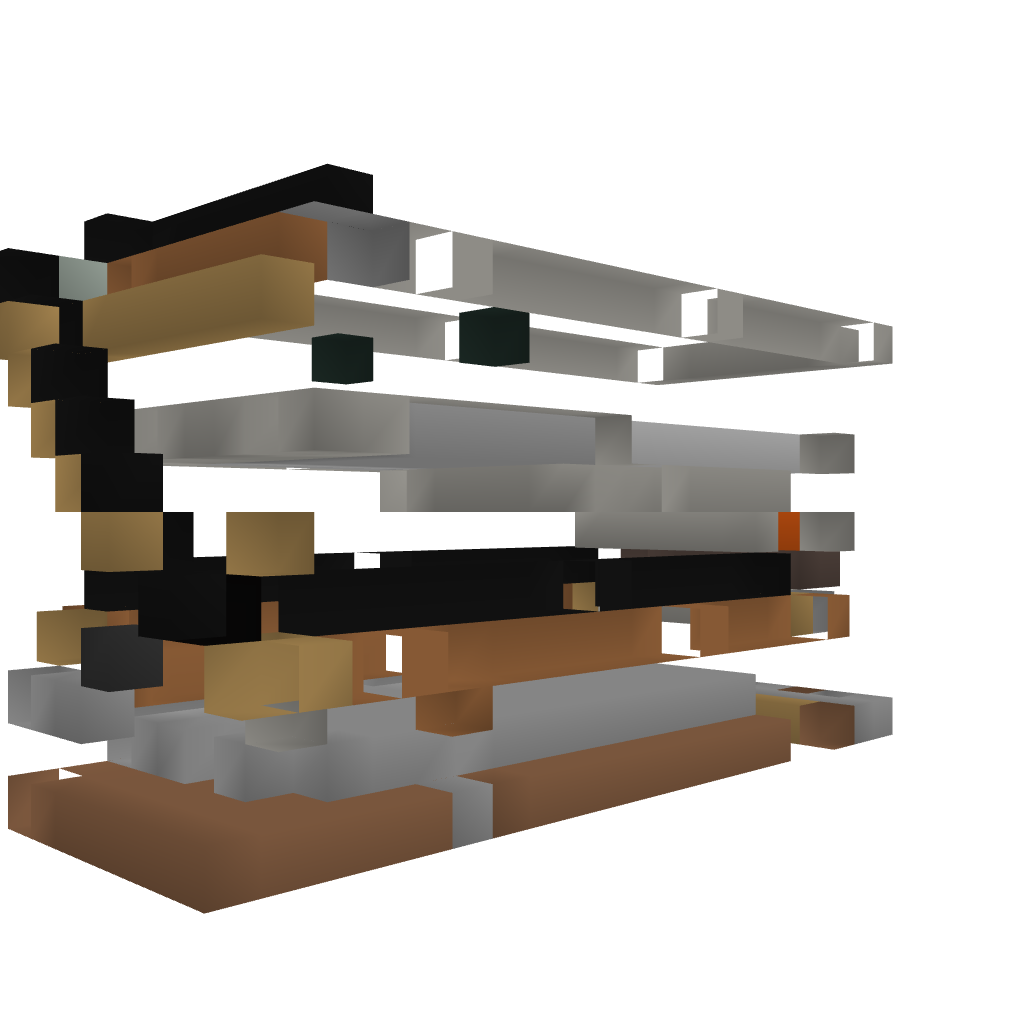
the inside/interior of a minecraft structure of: Pig Farm